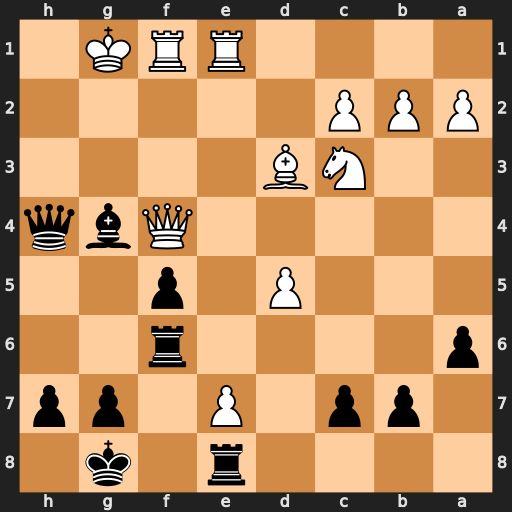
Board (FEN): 4r1k1/1pp1P1pp/p4r2/3P1p2/5Qbq/2NB4/PPP5/4RRK1
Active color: b
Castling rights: -
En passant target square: -
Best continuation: Rg6 Re6 Bf3+ Rxg6 Qxf4